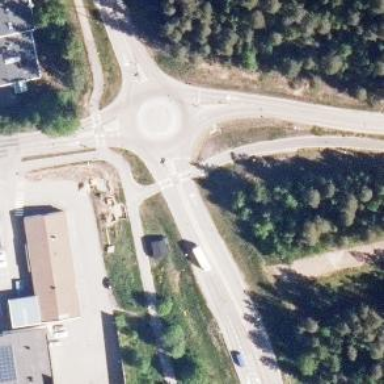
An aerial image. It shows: Tertiary road with asphalt surface leading to roundabout junction.